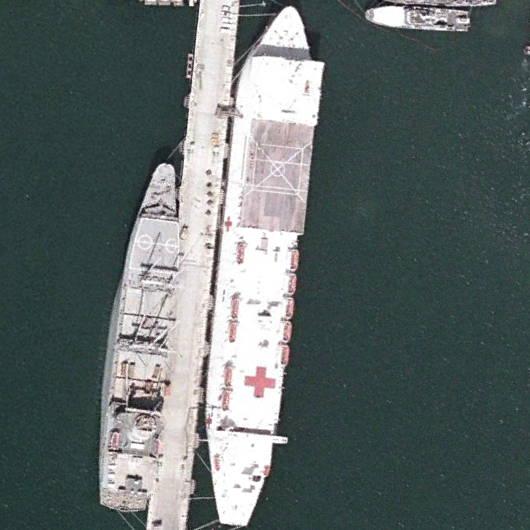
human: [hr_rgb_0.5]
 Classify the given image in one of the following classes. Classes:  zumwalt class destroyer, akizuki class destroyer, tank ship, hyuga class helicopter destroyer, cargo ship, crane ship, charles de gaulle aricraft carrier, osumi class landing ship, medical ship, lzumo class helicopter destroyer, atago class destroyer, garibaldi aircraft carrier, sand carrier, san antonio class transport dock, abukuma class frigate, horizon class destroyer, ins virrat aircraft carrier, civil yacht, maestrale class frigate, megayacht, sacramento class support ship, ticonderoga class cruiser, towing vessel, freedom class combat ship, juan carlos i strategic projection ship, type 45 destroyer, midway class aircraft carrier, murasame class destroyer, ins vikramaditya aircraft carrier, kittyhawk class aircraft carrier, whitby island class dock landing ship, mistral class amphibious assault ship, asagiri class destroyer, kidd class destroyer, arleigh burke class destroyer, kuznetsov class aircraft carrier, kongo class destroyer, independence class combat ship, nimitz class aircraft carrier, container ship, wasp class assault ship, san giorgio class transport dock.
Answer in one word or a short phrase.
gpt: Medical ship